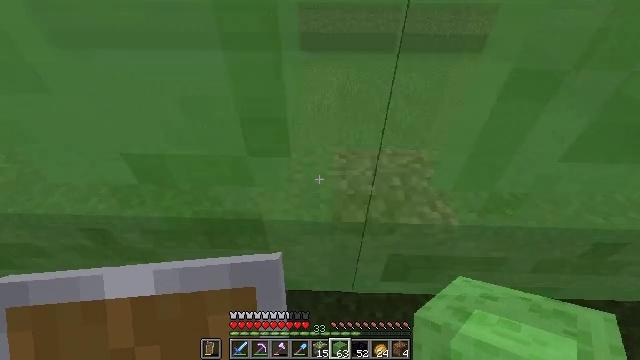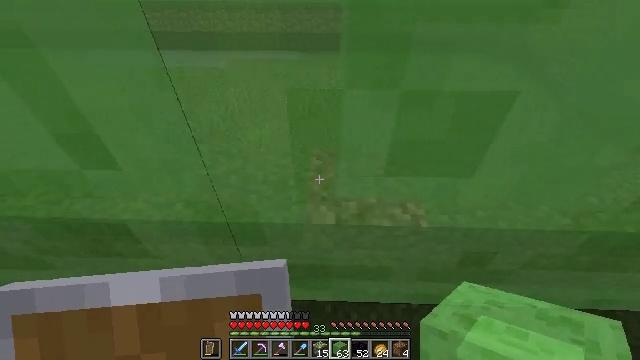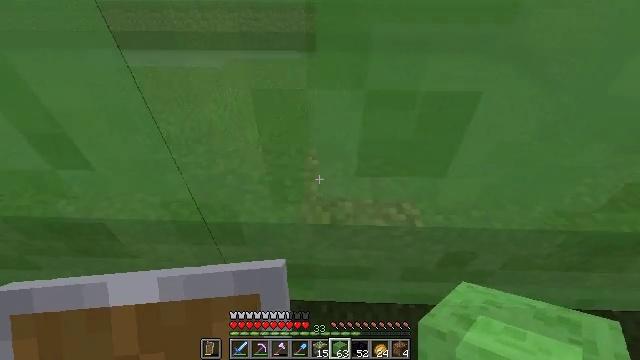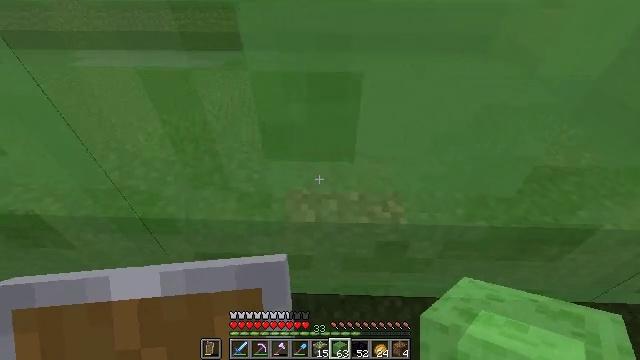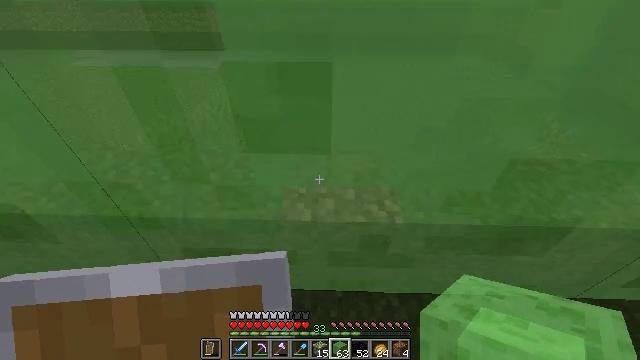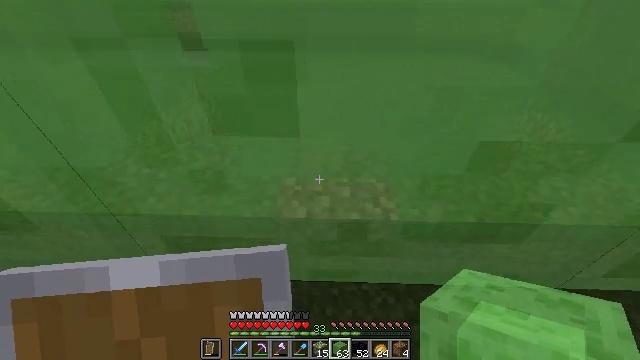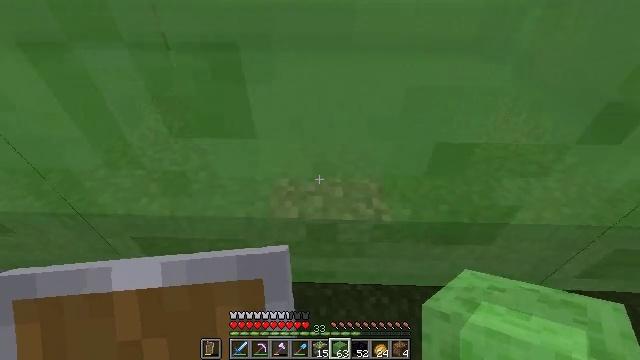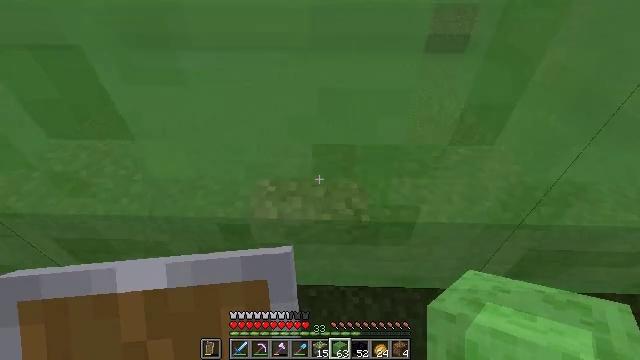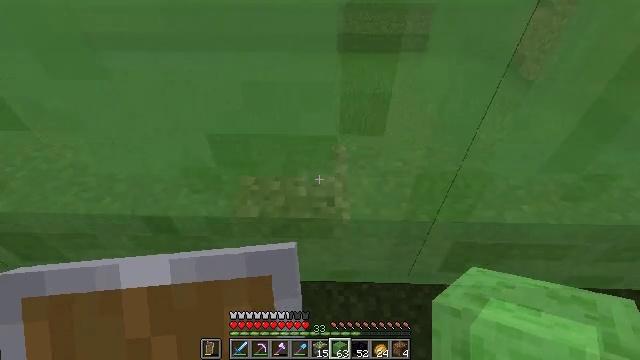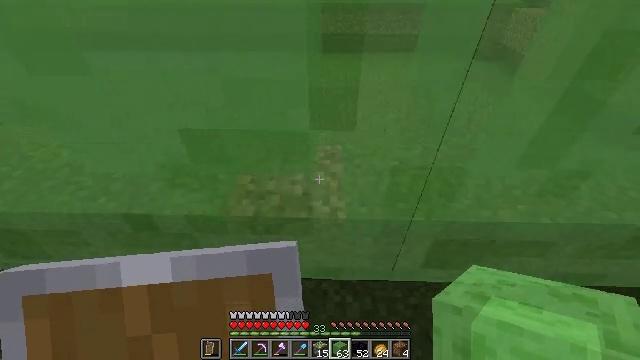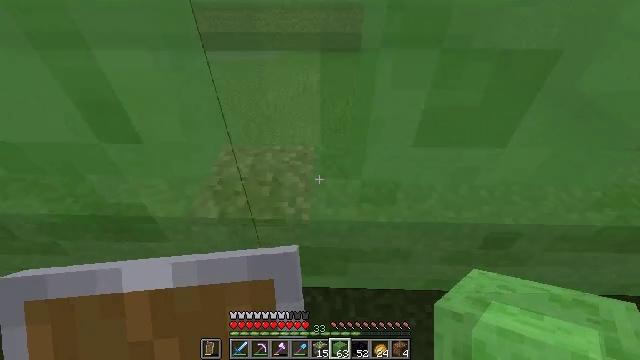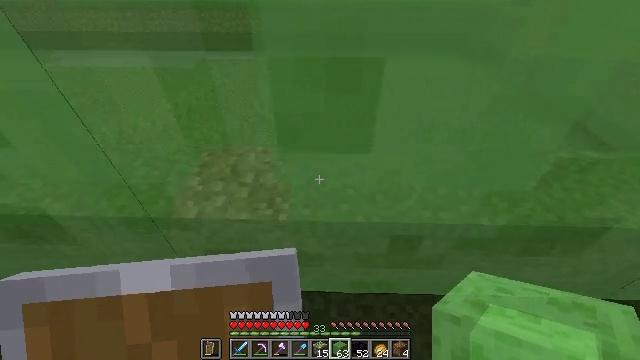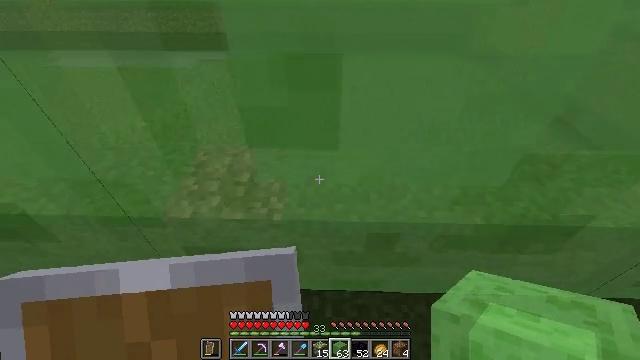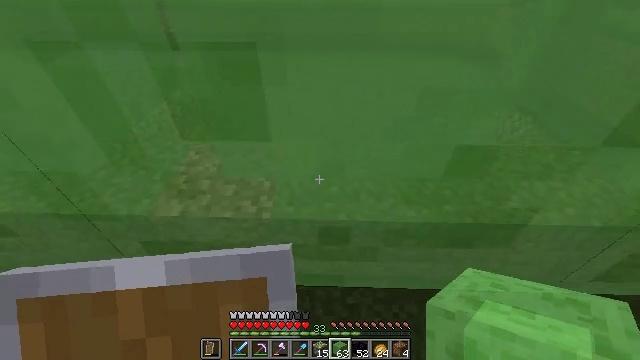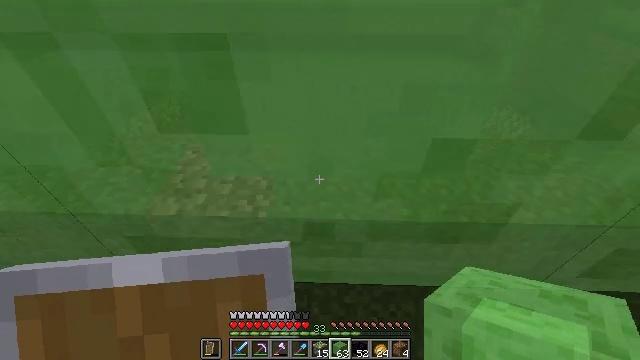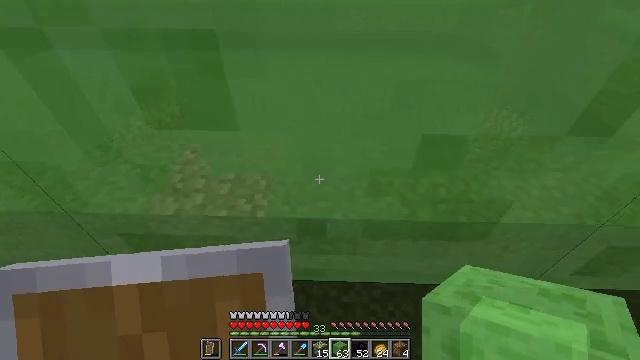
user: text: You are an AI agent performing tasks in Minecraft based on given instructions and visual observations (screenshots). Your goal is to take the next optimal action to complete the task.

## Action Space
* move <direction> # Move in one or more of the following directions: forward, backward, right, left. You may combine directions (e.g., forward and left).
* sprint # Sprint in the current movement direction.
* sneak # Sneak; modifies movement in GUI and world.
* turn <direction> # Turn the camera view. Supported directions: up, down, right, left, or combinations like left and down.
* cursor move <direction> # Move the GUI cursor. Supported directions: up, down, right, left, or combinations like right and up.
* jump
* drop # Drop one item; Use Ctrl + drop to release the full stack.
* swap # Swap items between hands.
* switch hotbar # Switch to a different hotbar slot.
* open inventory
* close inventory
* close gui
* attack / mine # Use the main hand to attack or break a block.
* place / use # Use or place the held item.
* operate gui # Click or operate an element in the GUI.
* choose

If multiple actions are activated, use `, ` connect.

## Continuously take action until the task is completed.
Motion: motion action
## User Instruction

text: Attack the slime block to pick it up.
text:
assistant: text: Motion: move right
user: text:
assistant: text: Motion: no_op
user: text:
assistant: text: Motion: no_op
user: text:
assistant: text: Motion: no_op
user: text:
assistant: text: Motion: no_op
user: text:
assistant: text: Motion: move right
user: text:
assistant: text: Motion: move right
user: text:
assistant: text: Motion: move right
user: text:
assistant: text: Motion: move right
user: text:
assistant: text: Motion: move right
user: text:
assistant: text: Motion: no_op
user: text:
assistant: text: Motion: no_op
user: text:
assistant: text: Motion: no_op
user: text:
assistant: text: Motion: no_op
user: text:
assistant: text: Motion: no_op
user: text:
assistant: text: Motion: move right
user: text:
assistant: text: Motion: move right
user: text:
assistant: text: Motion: move right
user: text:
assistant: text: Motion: move right
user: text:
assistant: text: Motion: move right
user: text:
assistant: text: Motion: no_op
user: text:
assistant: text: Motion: no_op
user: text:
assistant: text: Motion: no_op
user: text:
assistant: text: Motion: no_op
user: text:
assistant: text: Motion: turn up
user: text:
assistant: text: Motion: turn left and up
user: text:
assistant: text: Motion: turn up
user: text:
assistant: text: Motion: turn up
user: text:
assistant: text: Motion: attack / mine
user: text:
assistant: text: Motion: attack / mine